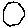
Label: hexagon